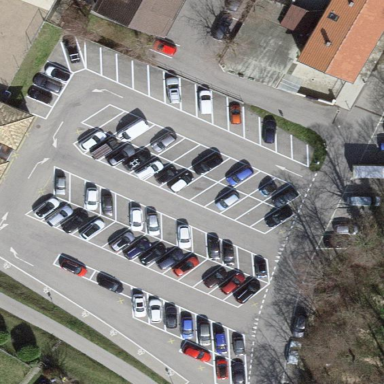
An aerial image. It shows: Parking area.